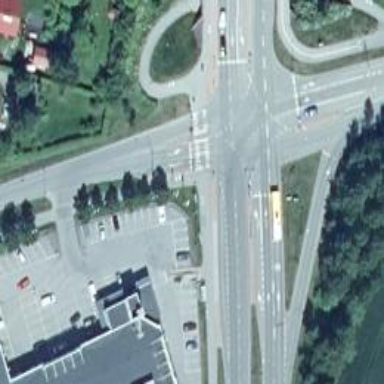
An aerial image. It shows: Crossing on asphalt cycleway.